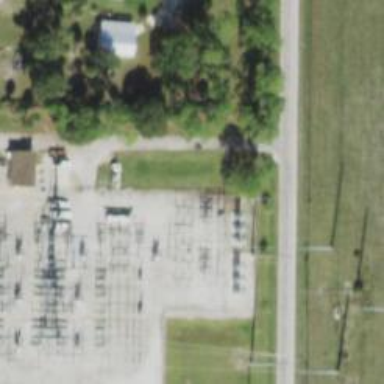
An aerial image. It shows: Switch used for power control.